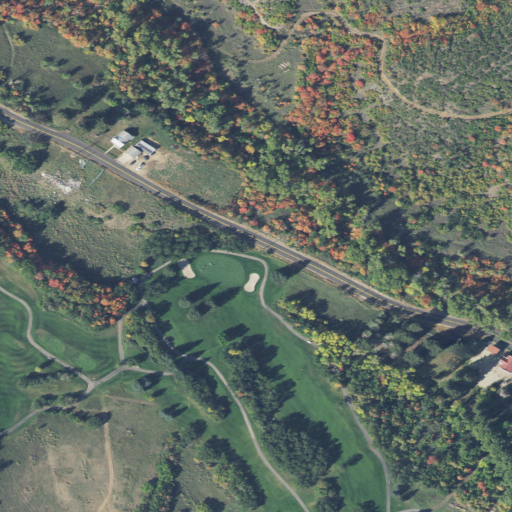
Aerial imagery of valley in Utah named Bonner Hollow containing open development, deciduous forest, shrub, pasture, medium intensity development, and low intensity development